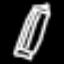
Label: pencil